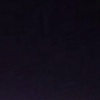
Label: space